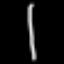
Label: line